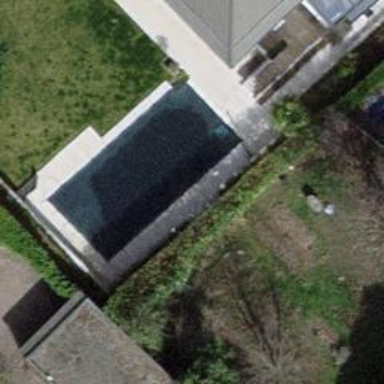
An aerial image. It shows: Swimming pool located in leisure land.